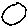
Label: moon